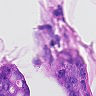
Metastatic tissue present: yes